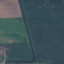
Label: AnnualCrop